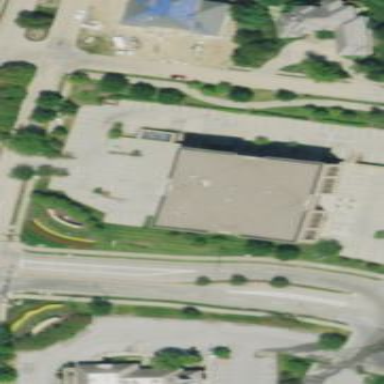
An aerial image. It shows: Office building.